Breast ultrasound image
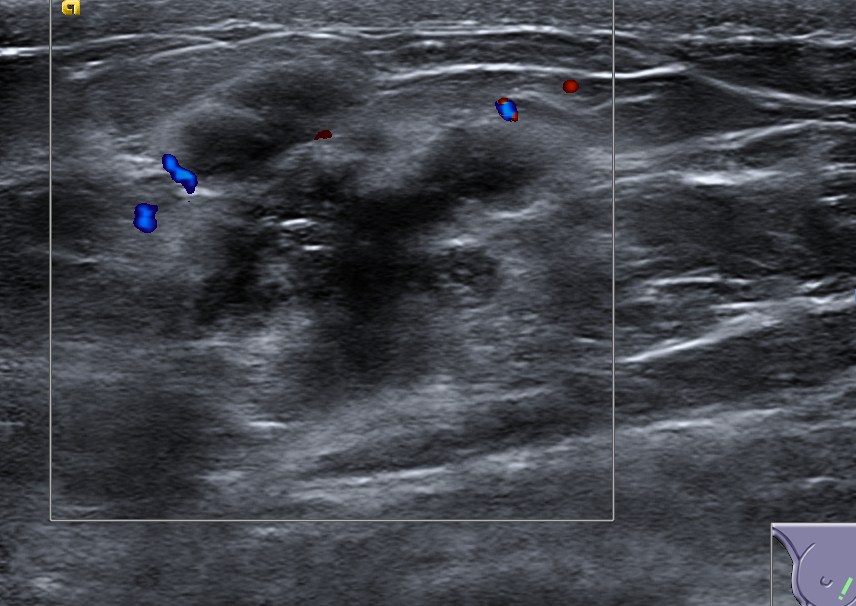
Diagnosis: benign